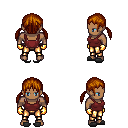
a pixel art fantasy rpg character, male body template, human, dark skin, maroon pirate shirt, gold greaves, brunette twin-tailed hairstyle, gold gloves, gray slippers, four views (front, back, left, right), 2x2 character sprite sheet, small pixel art, hard edges, no anti-aliasing